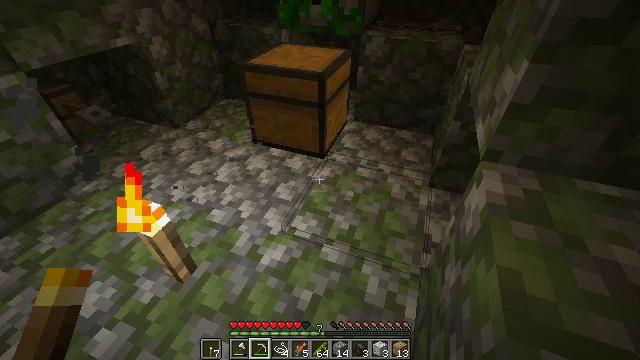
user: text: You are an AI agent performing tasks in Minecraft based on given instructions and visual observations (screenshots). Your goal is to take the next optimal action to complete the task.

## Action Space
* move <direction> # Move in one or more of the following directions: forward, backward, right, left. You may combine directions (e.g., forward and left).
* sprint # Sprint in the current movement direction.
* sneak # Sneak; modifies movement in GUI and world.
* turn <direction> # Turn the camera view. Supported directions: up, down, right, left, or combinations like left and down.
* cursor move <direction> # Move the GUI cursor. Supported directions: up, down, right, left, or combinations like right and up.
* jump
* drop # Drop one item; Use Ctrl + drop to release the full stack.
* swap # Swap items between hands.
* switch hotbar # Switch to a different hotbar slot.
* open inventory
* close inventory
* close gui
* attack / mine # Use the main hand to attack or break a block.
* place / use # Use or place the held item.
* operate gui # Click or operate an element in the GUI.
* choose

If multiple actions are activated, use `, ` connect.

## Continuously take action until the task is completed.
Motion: motion action
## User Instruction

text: Mine the tripwire.
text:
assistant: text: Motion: attack / mine